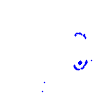
Particle: pion